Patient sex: F
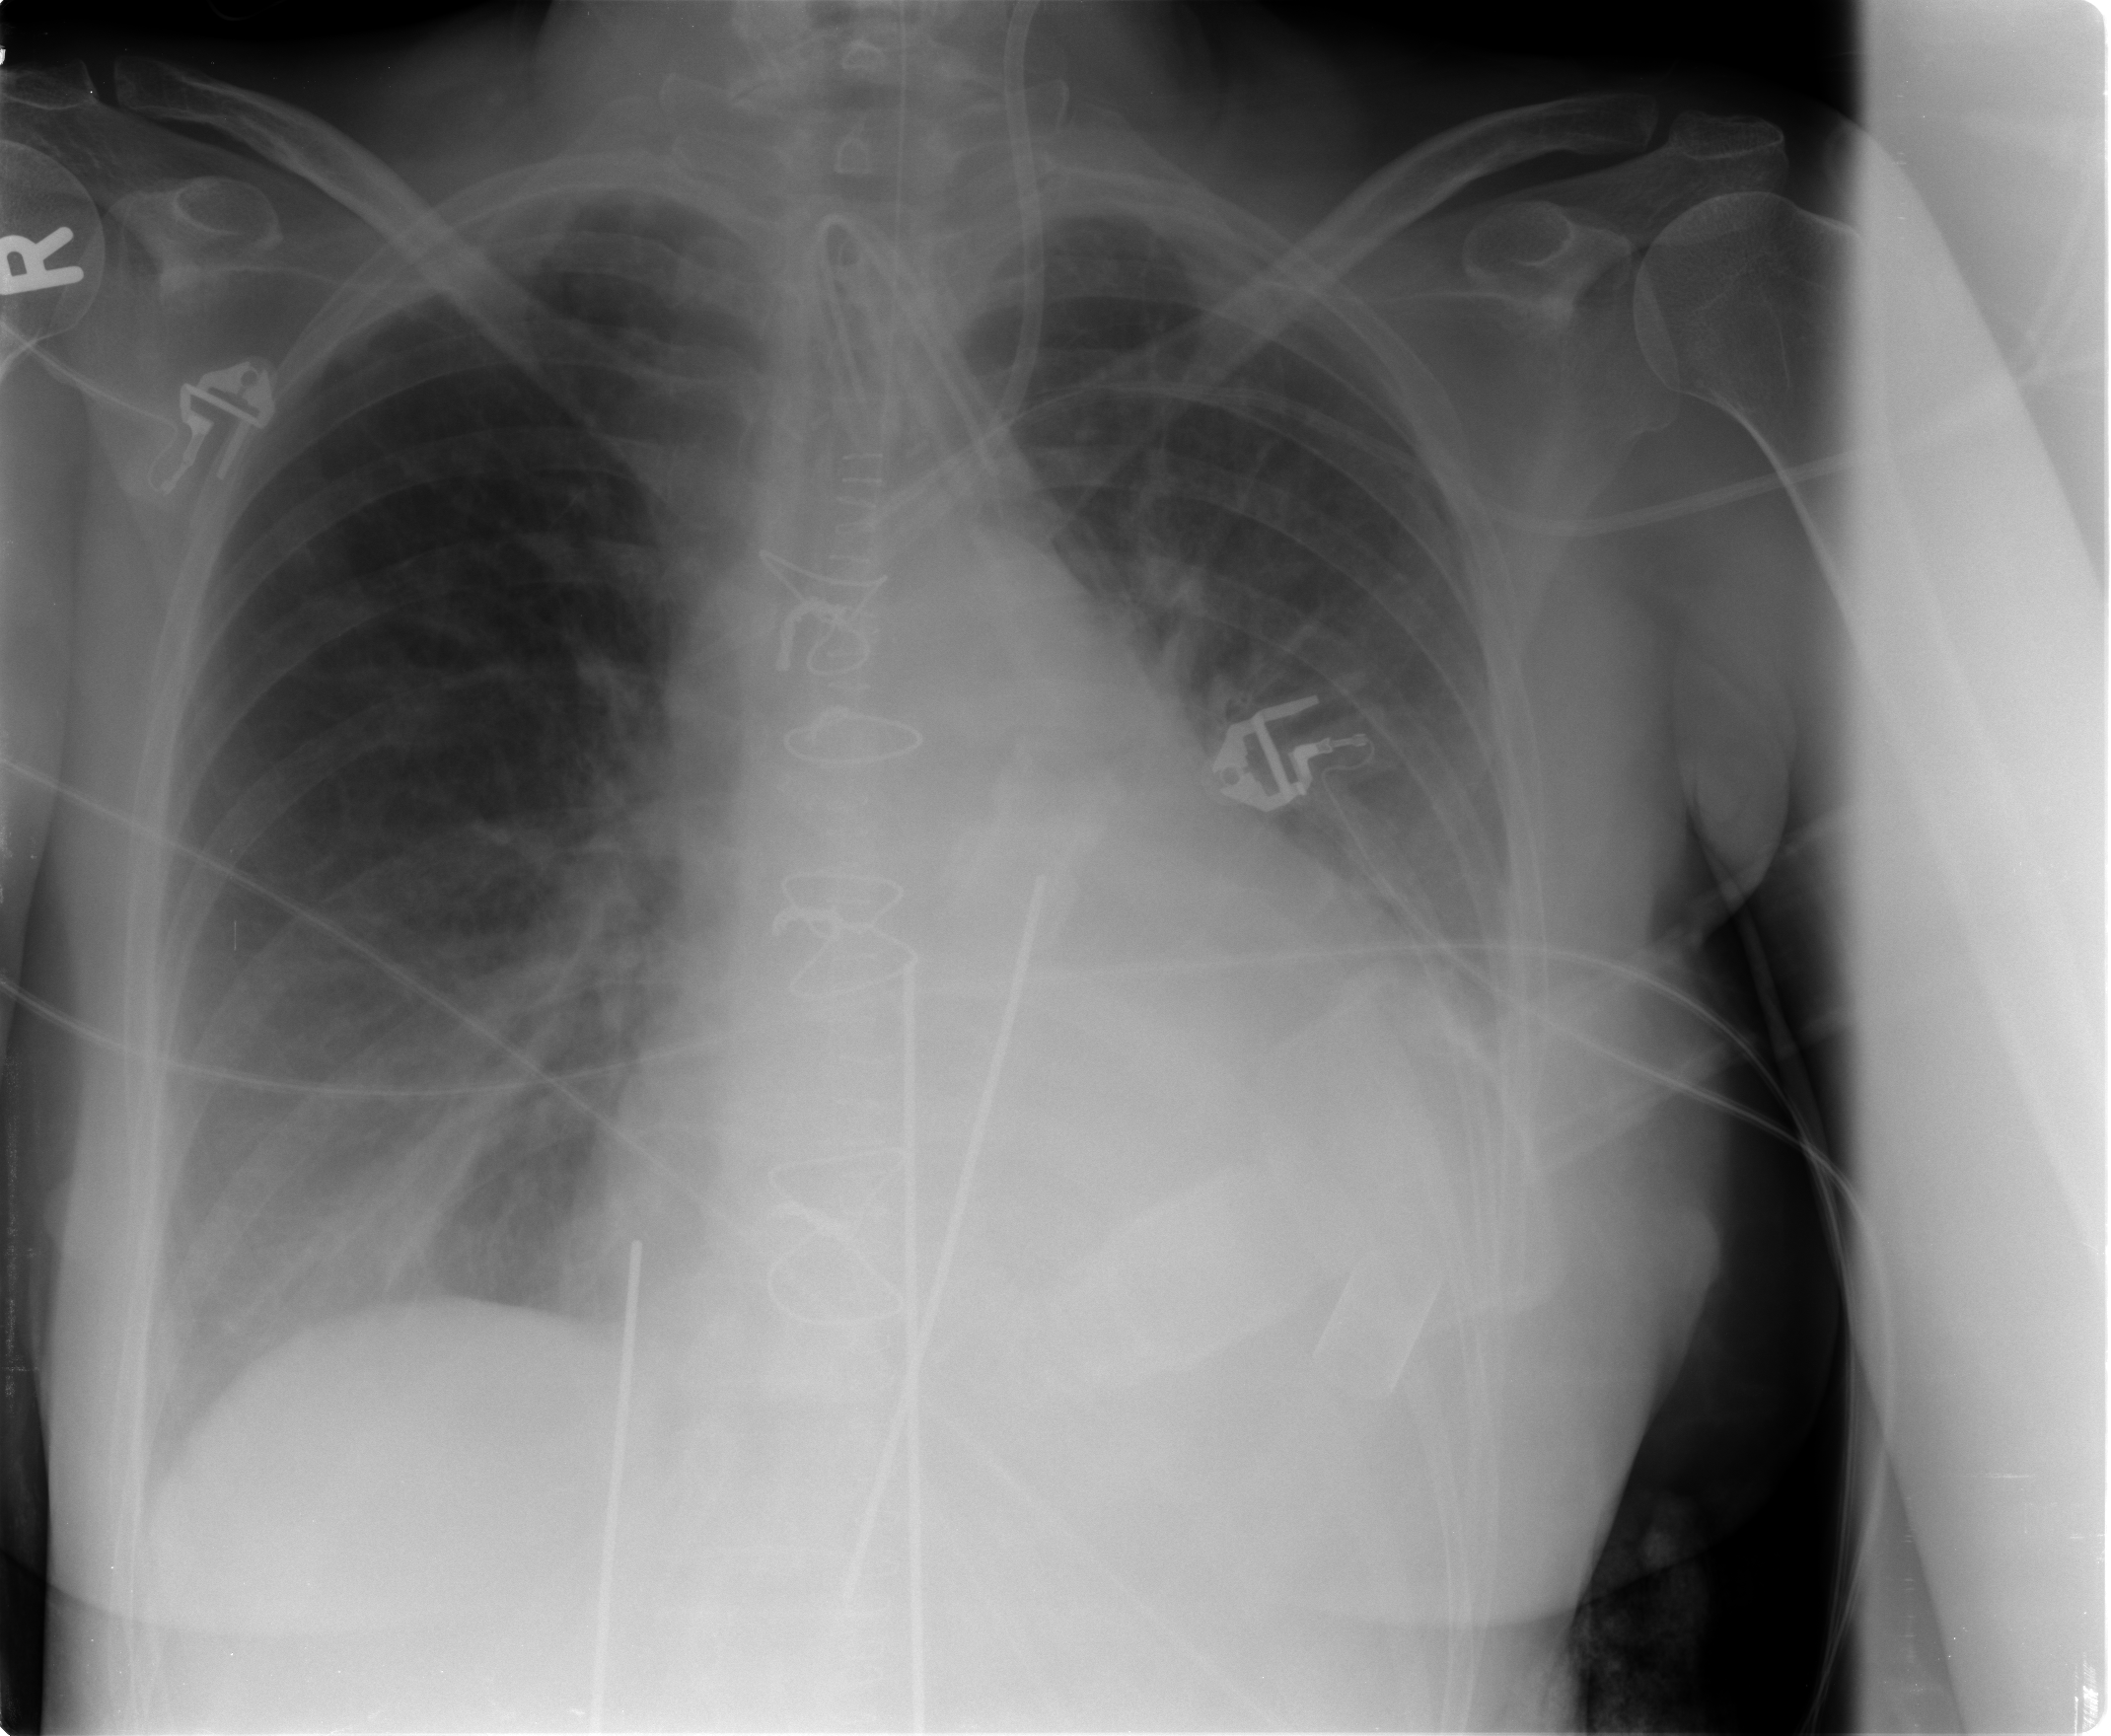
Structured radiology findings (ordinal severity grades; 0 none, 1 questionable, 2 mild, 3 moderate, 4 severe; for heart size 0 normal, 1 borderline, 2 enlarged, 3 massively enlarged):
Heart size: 2
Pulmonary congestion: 1
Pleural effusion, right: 1
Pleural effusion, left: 2
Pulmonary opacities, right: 2
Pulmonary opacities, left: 0
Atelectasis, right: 2
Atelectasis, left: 2